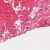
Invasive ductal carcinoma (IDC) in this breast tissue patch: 0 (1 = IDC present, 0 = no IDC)